Question: I've got a problem which I can't seem to solve.
I'd like to scale my application's view so that it appears that a view has 'zoomed in' so that it maintains its aspect ratio and fills the entire width of the screen.
I (think) I have some math to make this work, but I'm not sure how to apply this in a CGAffineTransform statement, or how to center the view.
:
Scale the view:
'''
float scaleFactor = (320 / boxWidth);
self.view.transform = CGAffineTransformMakeScale(scaleFactor, scaleFactor);
'''
:
Position the view so it appears it's centered:
'''
CGRect newFrame = self.view.frame;
newFrame.x = 20;
newFrame.y = mainBox.frame.origin.y;
self.view.frame = newFrame;
'''
And this is where I'm stuck. I'm not sure how to position the view so that it appears it's centered.
Here's an image to demonstrate what I'd like to achieve:

Bascially, I'd like the view to scale so that the black box animates into the position and size of the red box.
I'm a bit stuck on this, so any help is appreciated.
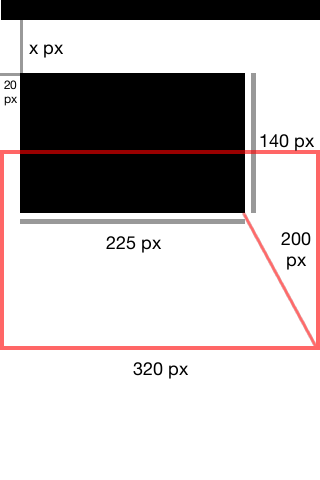
Answer: In such cases it's easier to just calculate the final frame of the view and set it inside an animation block:
'''
CGRect newFrame = self.view.frame;
newFrame.size.height *= 320.0f / newFrame.size.width;
newFrame.size.width = 320.0f;
newFrame.origin.x = 0.0f;
// Set newFrame.origin.y as desired
[UIView animateWithDuration: 0.5 animations: ^{
self.view.frame = newFrame;
}];
'''